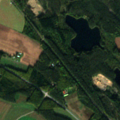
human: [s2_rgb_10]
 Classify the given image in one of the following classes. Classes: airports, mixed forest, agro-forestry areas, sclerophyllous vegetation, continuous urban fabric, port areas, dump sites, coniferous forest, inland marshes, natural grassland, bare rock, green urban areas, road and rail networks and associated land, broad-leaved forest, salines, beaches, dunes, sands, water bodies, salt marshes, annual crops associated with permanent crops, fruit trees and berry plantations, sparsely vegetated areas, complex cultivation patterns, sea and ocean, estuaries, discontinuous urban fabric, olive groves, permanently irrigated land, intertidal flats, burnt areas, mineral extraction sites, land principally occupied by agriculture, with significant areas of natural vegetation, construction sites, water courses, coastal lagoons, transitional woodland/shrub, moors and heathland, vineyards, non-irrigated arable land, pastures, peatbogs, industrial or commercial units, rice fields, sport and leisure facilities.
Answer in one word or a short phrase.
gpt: non-irrigated arable land, coniferous forest, mixed forest